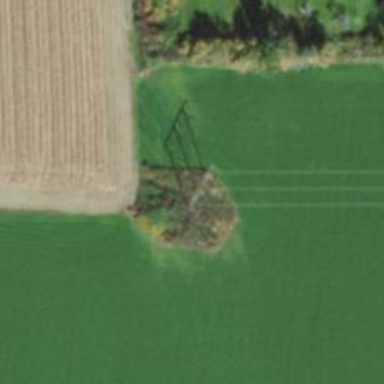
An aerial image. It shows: Power tower.